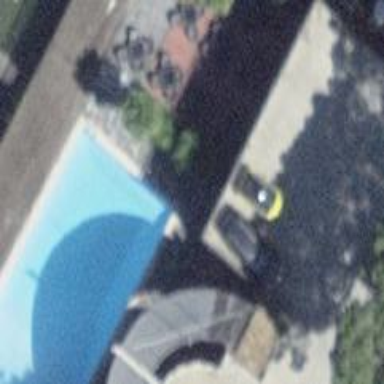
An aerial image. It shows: Swimming pool located in leisure land.